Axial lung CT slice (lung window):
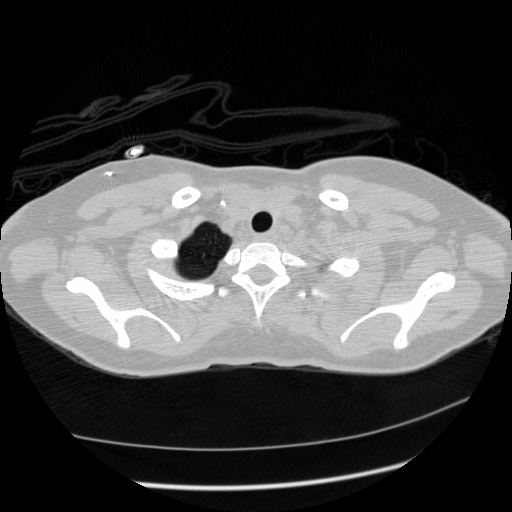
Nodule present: no